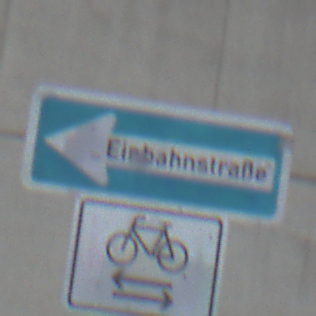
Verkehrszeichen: EinbahnstrasseLinksweisend
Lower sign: RichtungsangabeDurchPfeile9
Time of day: MorningAfternoon
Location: Outdoor (Urban)
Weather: PartlyCloudy
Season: NotSpecified
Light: Natural